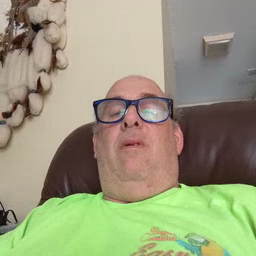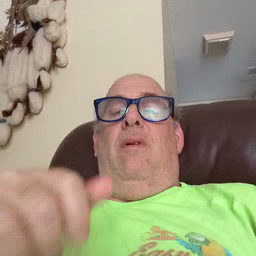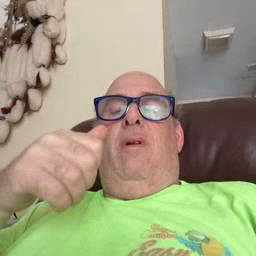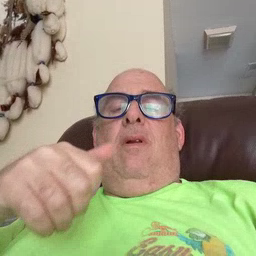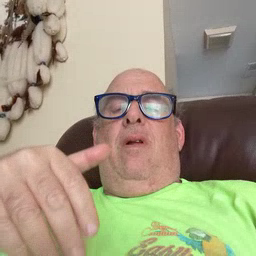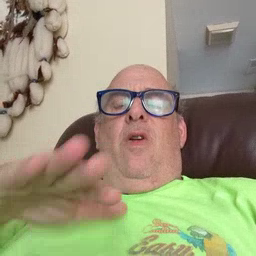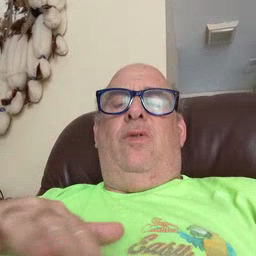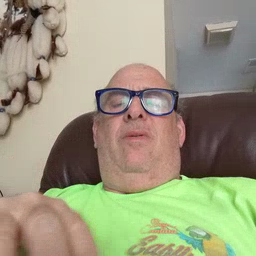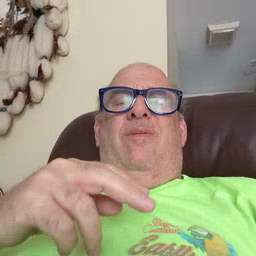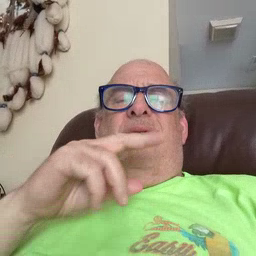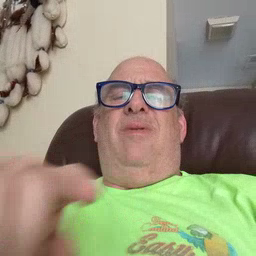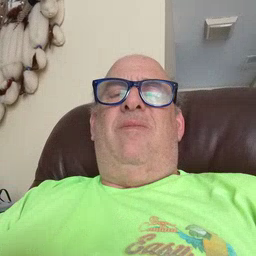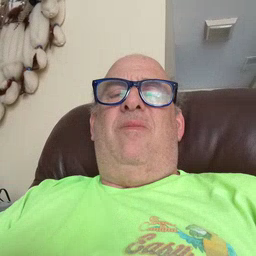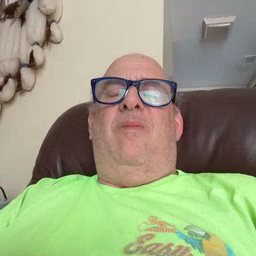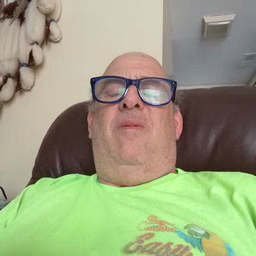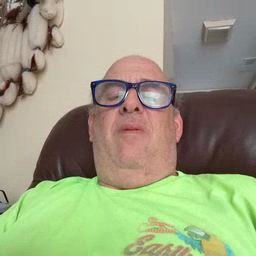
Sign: underwear